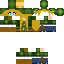
A female human skin with medium skin, wearing blonde long hair dressed in a green hoodie and brown pants, featuring a closed mouth.